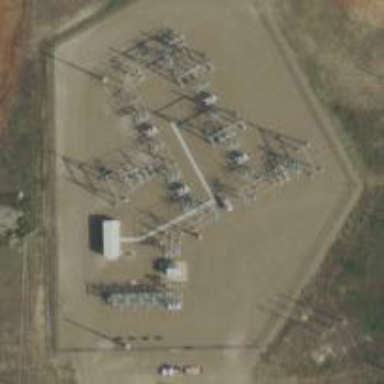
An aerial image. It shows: Switch used for power control.